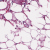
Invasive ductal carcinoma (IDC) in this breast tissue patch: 1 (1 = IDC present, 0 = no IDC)